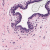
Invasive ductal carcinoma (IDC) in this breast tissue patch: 0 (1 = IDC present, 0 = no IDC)